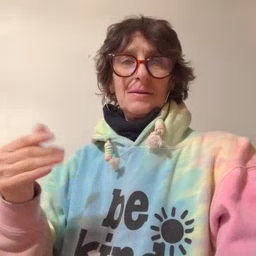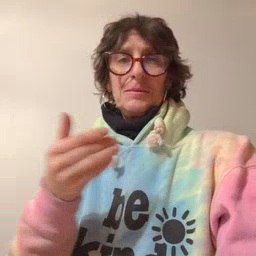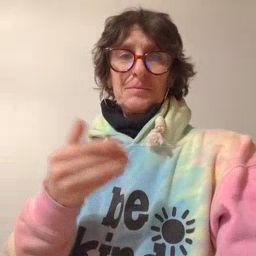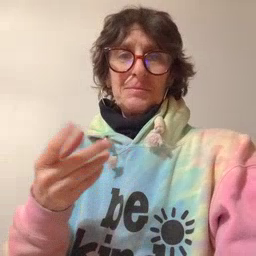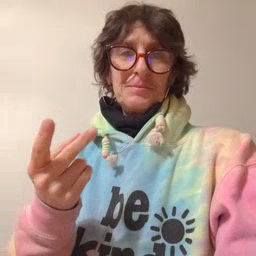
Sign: puppy